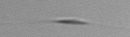
Label: Cylindrotheca_morphotype1